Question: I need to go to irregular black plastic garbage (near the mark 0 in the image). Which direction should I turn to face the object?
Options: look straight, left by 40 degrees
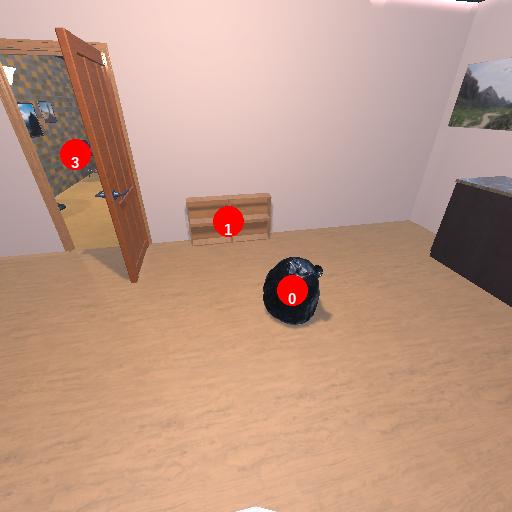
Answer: look straight